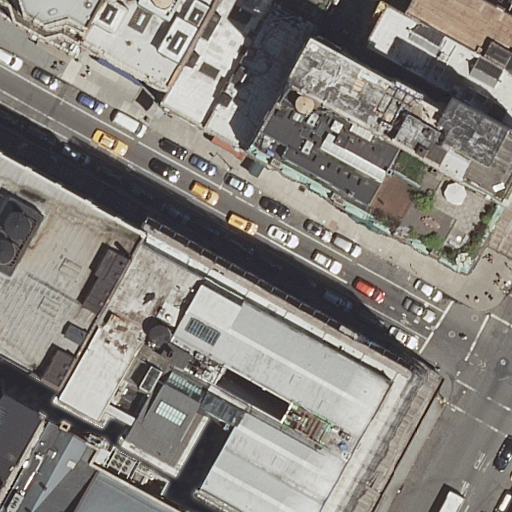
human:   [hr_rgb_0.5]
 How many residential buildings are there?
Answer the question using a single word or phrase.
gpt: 10

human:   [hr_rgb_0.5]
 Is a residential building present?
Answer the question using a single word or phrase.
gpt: yes

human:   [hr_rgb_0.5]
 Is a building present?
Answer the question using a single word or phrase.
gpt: yes

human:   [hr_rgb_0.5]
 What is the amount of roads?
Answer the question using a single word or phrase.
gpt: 2

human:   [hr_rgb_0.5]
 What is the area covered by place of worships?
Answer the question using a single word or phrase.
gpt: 3m2

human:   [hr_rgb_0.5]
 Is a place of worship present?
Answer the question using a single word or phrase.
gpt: yes

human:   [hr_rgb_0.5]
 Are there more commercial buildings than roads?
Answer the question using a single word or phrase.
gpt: no

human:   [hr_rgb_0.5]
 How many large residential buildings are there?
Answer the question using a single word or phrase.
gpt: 1

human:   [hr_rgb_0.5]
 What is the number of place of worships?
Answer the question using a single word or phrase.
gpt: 1

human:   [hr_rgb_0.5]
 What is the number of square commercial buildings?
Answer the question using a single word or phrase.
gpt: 0

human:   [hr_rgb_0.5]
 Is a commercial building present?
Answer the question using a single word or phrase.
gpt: no

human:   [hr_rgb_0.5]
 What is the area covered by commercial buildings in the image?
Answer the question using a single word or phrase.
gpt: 0m2

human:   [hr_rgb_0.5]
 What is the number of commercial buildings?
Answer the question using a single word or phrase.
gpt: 0

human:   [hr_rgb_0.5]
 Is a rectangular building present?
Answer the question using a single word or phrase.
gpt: yes

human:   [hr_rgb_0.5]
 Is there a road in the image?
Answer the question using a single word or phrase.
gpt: yes

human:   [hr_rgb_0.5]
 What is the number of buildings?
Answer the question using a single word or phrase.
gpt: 11

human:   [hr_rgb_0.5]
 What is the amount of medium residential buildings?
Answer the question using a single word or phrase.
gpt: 2

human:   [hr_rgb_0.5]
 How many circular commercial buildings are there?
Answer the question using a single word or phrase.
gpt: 0

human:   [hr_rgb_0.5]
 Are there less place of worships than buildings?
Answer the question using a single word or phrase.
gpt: yes

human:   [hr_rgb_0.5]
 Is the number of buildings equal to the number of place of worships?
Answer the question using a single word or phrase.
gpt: no

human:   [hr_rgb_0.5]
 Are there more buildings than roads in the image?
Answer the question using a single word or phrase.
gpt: yes

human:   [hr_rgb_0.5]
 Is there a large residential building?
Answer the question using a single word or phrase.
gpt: yes

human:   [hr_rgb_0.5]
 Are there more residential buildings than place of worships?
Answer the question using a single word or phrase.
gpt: yes

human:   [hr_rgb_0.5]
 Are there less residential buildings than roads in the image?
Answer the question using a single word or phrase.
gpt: no

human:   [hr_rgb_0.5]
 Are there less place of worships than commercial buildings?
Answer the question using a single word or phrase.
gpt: no

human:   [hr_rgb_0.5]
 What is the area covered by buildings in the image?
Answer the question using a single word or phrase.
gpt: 1660m2

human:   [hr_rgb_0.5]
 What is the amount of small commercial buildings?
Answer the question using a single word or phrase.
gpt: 0

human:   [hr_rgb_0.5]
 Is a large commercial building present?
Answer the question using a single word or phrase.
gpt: no

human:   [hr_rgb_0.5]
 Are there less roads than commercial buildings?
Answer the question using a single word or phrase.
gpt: no

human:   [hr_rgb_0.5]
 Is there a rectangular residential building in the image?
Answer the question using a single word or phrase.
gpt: yes

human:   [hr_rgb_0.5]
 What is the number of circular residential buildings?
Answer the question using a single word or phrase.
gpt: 0

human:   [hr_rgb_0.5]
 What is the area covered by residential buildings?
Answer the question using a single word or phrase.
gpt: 1656m2

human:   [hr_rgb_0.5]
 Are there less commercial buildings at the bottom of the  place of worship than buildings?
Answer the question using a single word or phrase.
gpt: yes

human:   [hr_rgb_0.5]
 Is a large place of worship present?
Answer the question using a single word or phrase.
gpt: no

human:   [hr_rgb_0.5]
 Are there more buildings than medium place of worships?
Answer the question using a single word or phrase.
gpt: yes

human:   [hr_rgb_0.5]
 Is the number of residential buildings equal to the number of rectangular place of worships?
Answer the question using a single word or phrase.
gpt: no

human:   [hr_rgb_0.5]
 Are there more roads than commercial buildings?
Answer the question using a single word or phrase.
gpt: yes

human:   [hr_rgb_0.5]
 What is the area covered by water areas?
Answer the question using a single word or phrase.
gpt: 0m2

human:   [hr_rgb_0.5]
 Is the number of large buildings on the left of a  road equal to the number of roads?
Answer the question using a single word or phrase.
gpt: no

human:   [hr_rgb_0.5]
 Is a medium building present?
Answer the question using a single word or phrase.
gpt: yes

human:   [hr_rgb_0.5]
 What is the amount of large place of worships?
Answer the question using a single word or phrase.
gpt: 0

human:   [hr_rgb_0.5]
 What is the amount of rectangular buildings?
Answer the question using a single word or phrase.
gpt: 10

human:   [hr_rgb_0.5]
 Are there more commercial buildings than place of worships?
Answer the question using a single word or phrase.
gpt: no

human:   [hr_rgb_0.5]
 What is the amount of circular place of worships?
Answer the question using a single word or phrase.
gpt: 0

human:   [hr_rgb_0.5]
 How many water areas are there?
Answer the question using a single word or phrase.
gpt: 0

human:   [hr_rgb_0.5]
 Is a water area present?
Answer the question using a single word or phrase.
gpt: no

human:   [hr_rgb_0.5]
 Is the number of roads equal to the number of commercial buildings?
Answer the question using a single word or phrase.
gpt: no

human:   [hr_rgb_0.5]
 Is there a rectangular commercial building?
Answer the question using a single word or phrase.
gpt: no

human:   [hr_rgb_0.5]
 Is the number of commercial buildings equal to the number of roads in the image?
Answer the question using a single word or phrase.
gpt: no

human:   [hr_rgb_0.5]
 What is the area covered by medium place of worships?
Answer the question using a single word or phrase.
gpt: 0m2

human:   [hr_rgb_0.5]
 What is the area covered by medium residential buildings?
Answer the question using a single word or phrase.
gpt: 563m2

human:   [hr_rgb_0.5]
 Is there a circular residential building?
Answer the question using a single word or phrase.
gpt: no

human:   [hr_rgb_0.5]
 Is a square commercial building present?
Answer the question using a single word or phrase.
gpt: no

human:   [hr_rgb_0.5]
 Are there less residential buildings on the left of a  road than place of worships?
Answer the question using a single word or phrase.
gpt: no

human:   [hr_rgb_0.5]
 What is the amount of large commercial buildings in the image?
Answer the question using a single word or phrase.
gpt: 0

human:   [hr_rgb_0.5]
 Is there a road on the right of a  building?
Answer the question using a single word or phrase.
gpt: yes

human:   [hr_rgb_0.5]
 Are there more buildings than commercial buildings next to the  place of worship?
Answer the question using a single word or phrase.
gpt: yes

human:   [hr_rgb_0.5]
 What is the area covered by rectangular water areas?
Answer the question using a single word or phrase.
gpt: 0m2

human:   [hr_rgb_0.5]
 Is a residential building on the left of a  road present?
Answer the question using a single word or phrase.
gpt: yes

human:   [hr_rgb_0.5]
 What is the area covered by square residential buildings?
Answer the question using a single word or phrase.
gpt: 0m2

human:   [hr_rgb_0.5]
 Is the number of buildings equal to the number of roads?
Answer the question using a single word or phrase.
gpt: no

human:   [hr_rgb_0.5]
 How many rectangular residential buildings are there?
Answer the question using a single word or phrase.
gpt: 9

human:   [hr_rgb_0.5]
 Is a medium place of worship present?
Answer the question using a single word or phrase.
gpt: no

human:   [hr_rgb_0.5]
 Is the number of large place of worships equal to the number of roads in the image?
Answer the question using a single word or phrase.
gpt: no